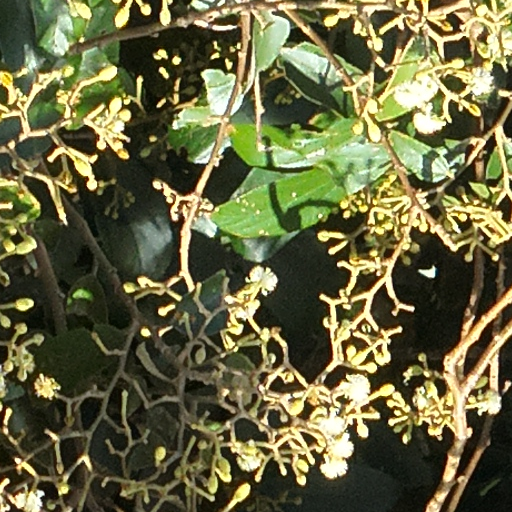
Species: Luehea seemannii
GBIF accepted scientific name: Luehea seemannii
Crown area (m\u00b2): 187.55